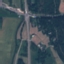
Land use / land cover: Highway